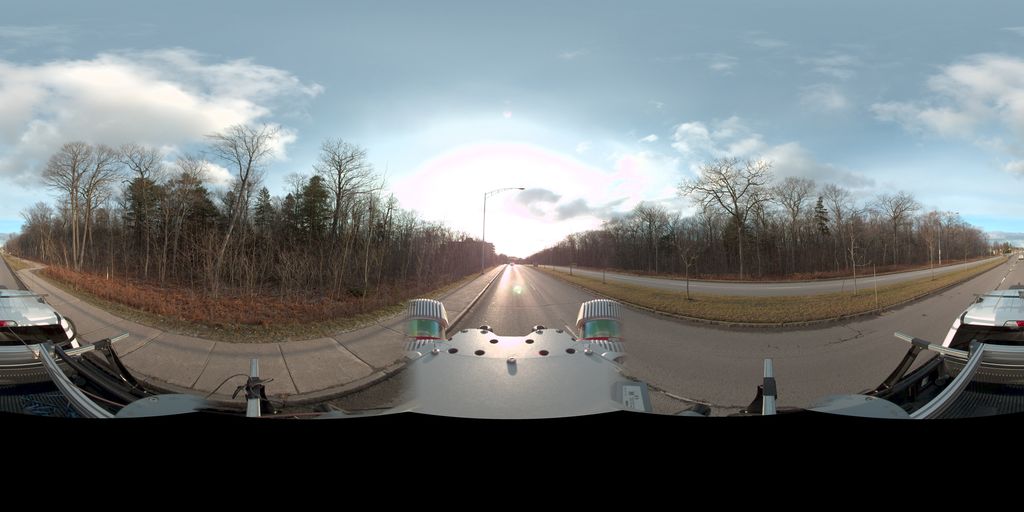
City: quebec_city